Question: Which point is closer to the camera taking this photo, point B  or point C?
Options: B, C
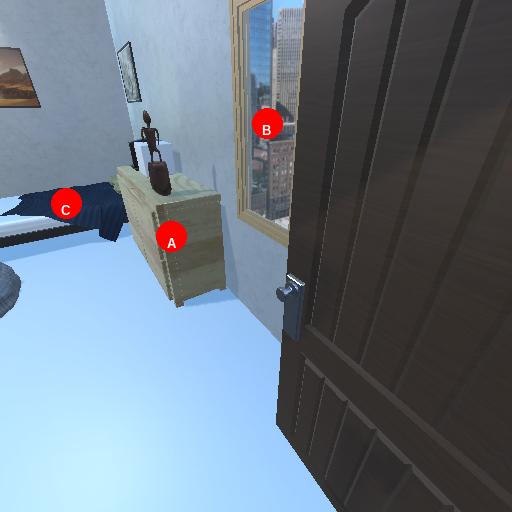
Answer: B